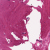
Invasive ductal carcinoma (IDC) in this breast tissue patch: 0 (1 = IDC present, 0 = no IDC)